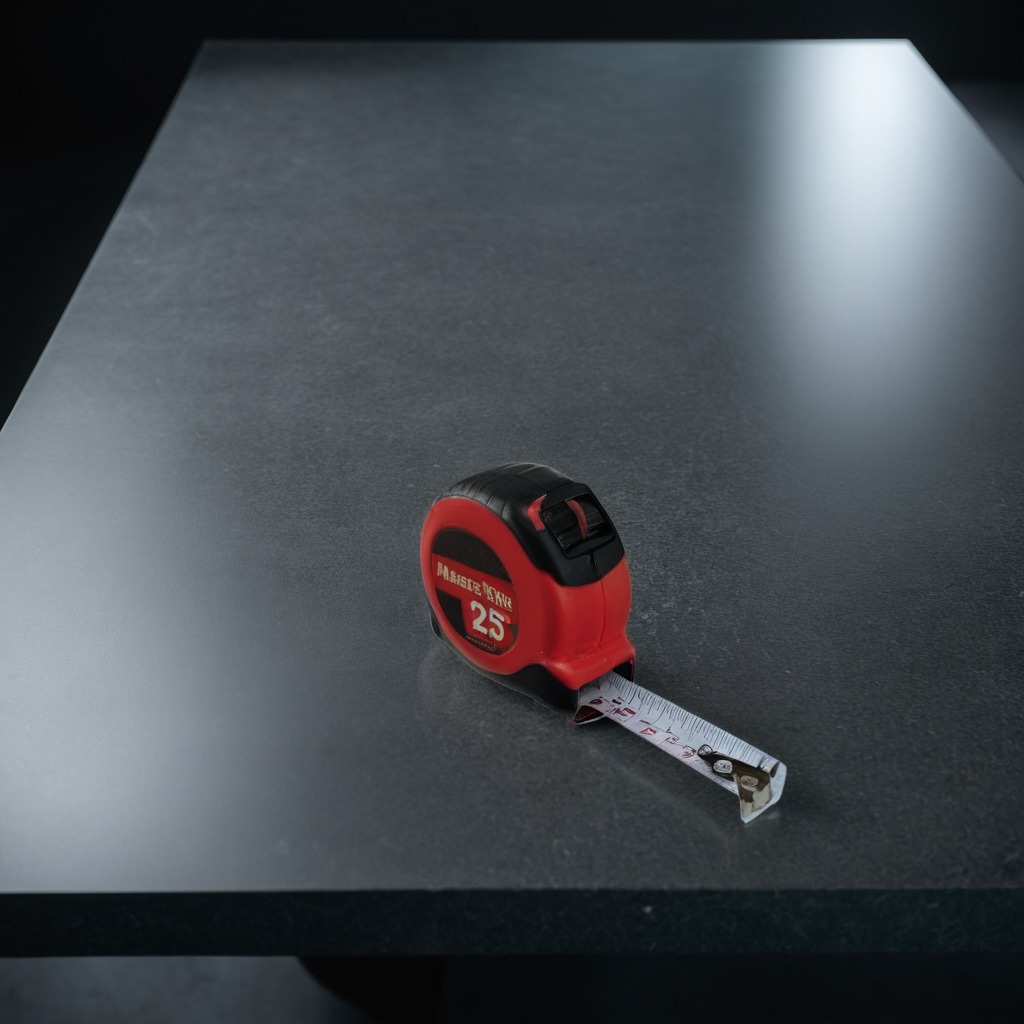
A measuring tape is lying on a clean granite table inside a workshop at night dim ambient light soft shadows worn but